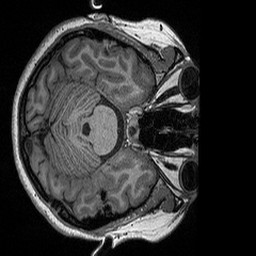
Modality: T1w
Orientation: axial
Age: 46
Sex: female
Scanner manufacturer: siemens
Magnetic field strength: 3 T
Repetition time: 2.3 s
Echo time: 0.00298 s